Interaction volume radius: 5 \u00c5
Interaction volume height: 20 \u00c5
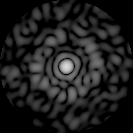
Disorder parameter: 0.867